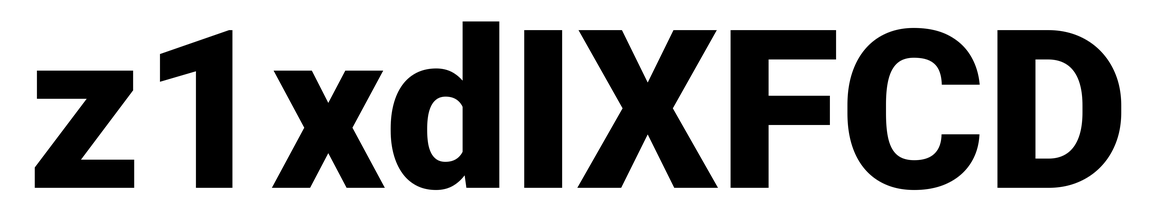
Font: Roboto_Black